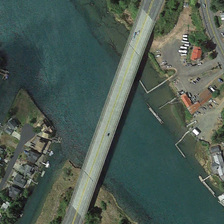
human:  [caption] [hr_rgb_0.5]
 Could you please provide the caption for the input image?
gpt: a small river is between the two hills .

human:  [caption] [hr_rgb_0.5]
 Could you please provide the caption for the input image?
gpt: some buildings and cars are are in two sides of a river with branches and a bridge over it .

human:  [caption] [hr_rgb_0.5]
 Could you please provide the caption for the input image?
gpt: a long bridge is between the two mountains .

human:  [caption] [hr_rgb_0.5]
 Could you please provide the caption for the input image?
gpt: some buildings and cars are are in two sides of a river with branches and a bridge over it .

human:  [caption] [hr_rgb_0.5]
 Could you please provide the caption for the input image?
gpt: a long bridge is between the two mountains .